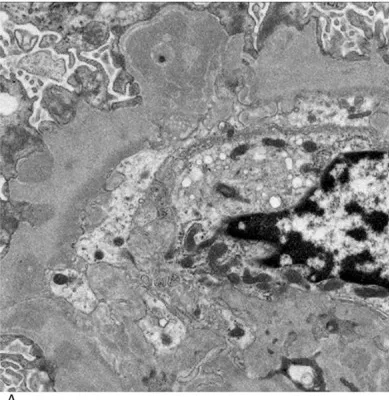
Electron microscopy. RBx1: First renal biopsy specimens (A). The glomeruli show mild foot process fusion of the epithelial cells (represented by 1+). Mesangial interposition is frequently noticed with a marked degree of mesangial proliferation (represented by 3+). Subepithelial (represented by 1+), intramembranous (represented by 2+), and subendothelial (represented by 3+) electron-dense deposits are frequently confirmed, compatible with active MPGN type III. X2500.
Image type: pathology (h&e)